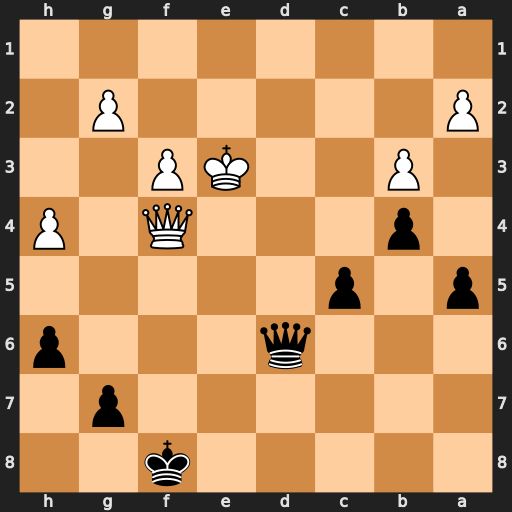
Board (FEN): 5k2/6p1/3q3p/p1p5/1p3Q1P/1P2KP2/P5P1/8
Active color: b
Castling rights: -
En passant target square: -
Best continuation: Qxf4+ Kxf4 c4 Ke4 c3